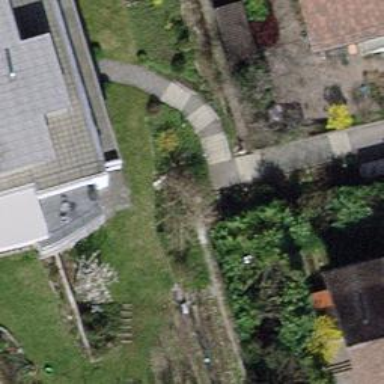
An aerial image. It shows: Road with steps.